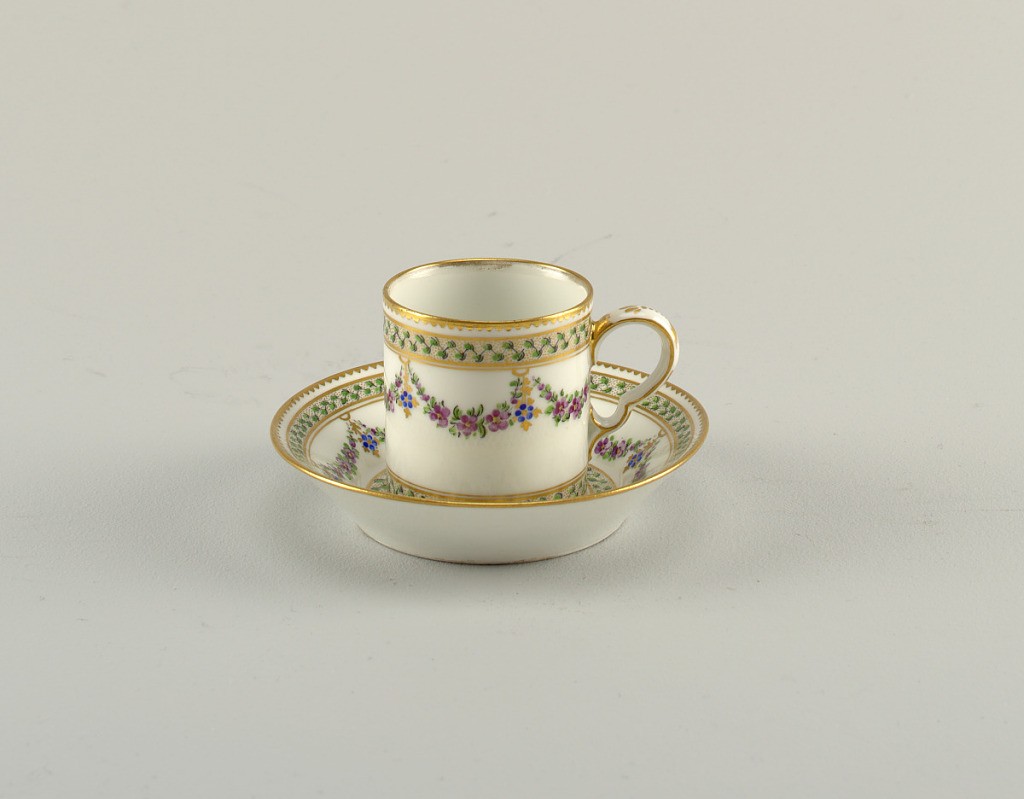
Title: Cup and Saucer
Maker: Duc d'Angoulême Porcelain Manufactory, French, 1781 – 1828
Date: late 18th century
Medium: hard paste porcelain, vitreous enamel, gold
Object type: cup and saucer
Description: A porcelain cup and saucer with floral swags and gilding.